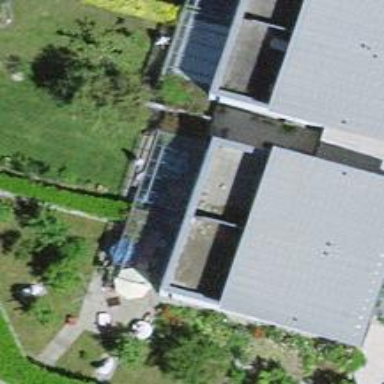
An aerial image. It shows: Residential building.